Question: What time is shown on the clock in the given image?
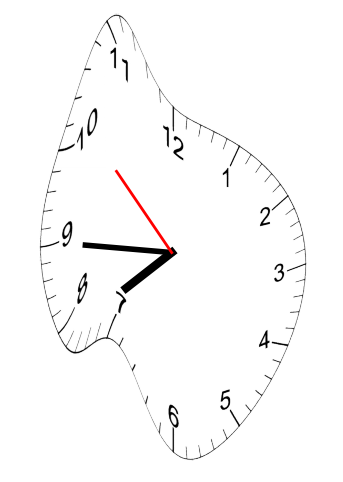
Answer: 07:44:52